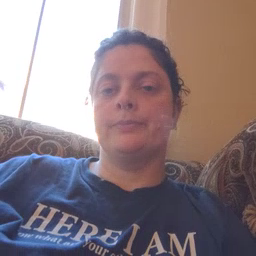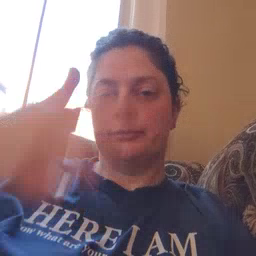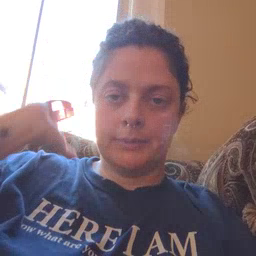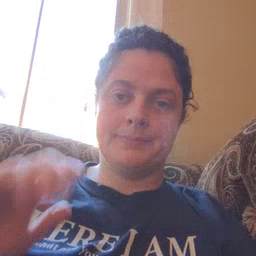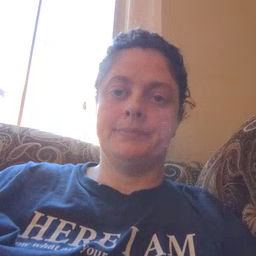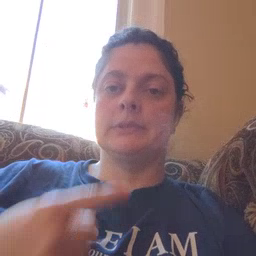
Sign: lion